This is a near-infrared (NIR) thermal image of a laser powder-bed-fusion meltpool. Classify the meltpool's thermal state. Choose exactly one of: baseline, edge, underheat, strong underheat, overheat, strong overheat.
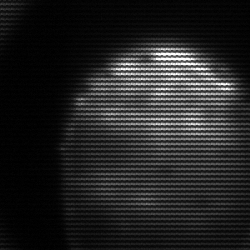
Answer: edge